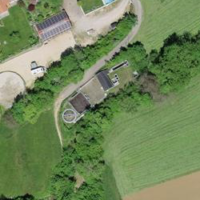
EUNIS habitat code: 52
Species observed at this site:
Corvus corone
Cyanistes caeruleus
Turdus philomelos
Sturnus vulgaris
Troglodytes troglodytes
Chloris chloris
Streptopelia decaocto
Fringilla coelebs
Passer domesticus
Buteo buteo
Turdus merula
Columba palumbus
Phylloscopus collybita
Parus major
Milvus migrans
Milvus milvus
Pica pica
Phoenicurus ochruros
Sitta europaea